I will show an image sequence of human cooking. I have annotated the images with numbered circles. Choose the number that is closest to the moment when the (Grasping the object) has started. You are a five-time world champion in this game. Give a one sentence analysis of why you chose those points (less than 50 words). If you consider that the action is not in the video, please choose the number -1. Provide your answer at the end in a json file of this format: {"points": []}
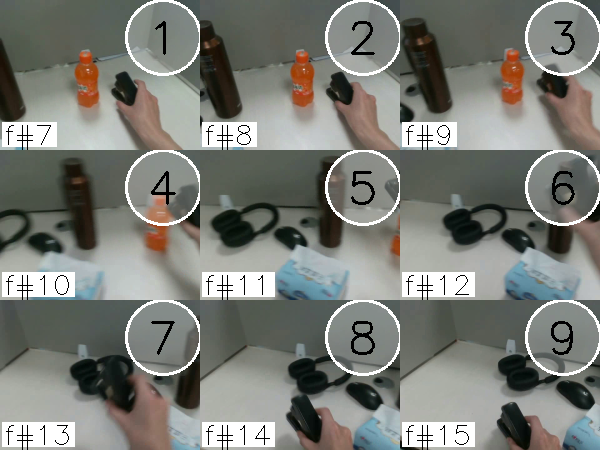
Frame 2 shows the clearest moment of hand-object contact.
{"points": [2]}